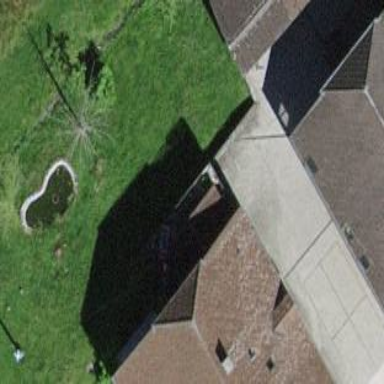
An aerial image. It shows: Garage.